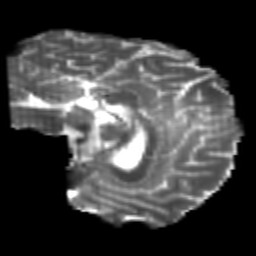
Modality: T2w
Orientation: sagittal
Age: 23
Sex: male
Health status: healthy
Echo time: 0.074 s